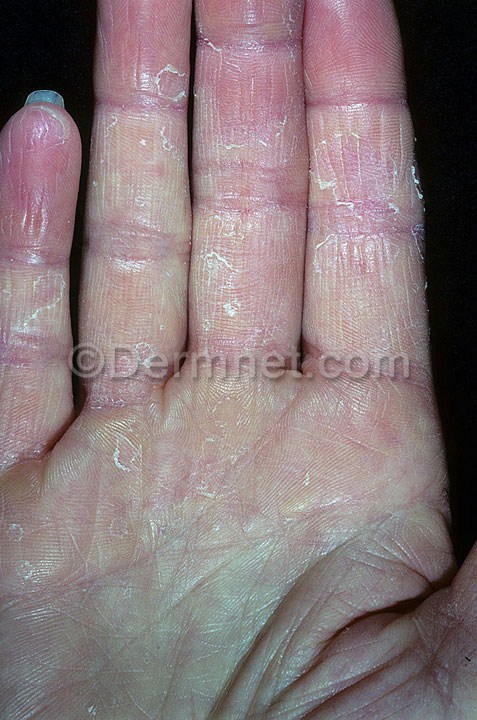
Disease: Eczema Photos